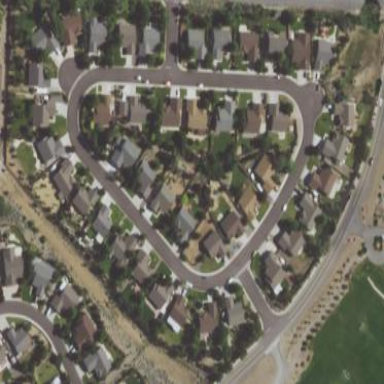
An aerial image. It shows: Residential area composed of single-family homes.